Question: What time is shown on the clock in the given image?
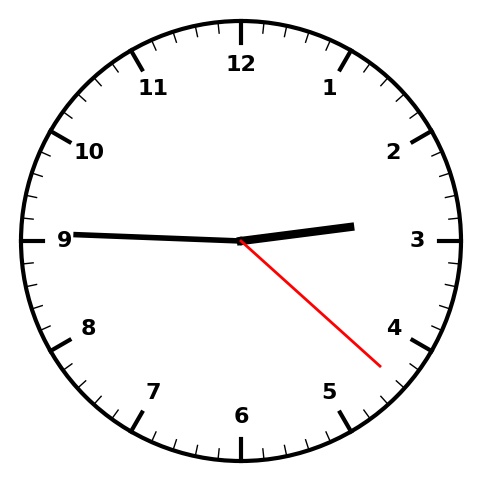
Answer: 02:45:22